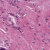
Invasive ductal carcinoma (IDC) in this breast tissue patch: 0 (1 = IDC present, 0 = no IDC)